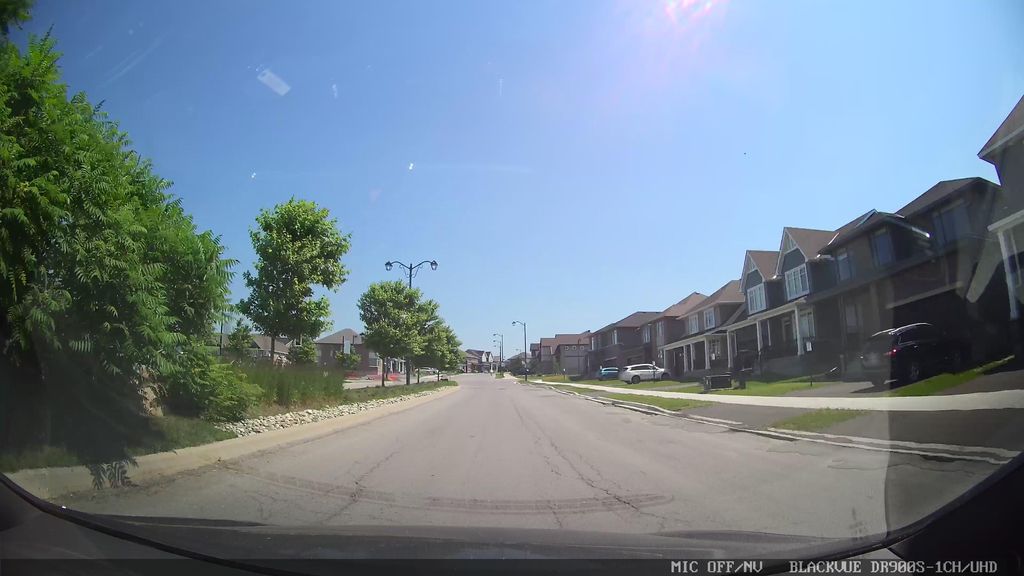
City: ottawa-gatineau